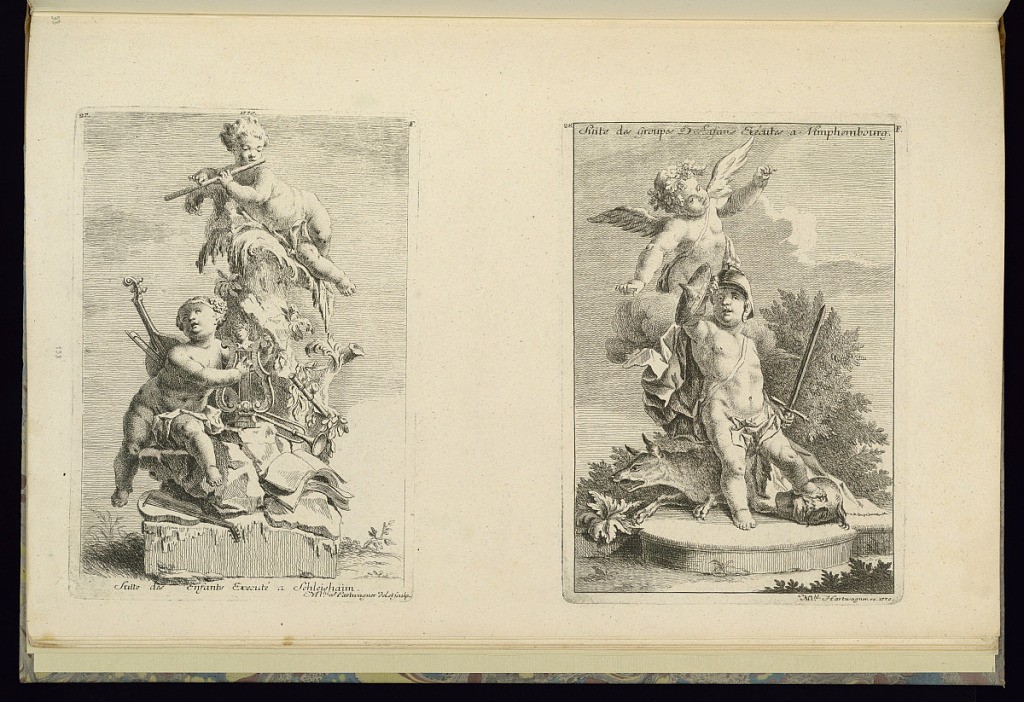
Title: Suitte des Enfants
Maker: Michael Hartwagner, German, d. 1775
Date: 1770
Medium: Etching and engraving on off-white laid paper
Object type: Print
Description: Left plate on a sheet printed with two plates. Rocky statue with putti playing musical instruments on it. The plate is signed and numbered.